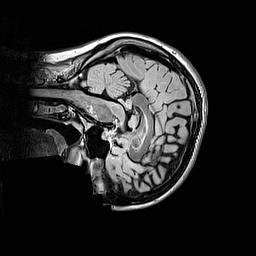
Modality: FLAIR
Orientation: sagittal
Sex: female
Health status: ill
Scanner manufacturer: siemens
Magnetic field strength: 3 T
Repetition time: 5 s
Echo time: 0.388 s